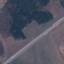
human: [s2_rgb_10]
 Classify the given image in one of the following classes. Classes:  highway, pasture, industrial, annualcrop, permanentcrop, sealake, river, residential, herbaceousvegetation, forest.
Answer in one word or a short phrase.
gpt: Highway